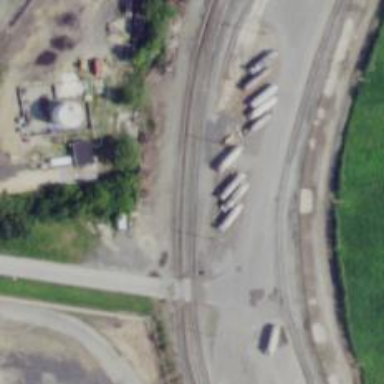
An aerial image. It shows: Abandoned railway yard.